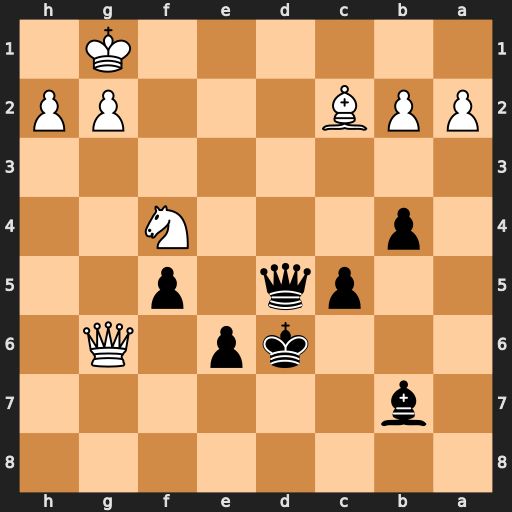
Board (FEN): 8/1b6/3kp1Q1/2pq1p2/1p3N2/8/PPB3PP/6K1
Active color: b
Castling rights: -
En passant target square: -
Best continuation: Qd4+ Kh1 Qxf4